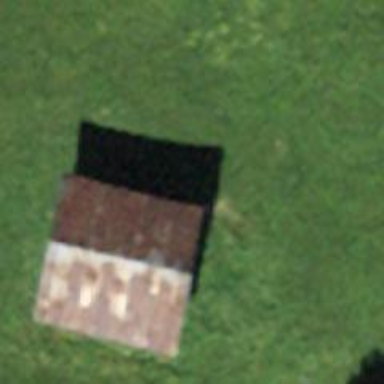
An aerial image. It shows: Shed building.